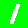
Digit: 1